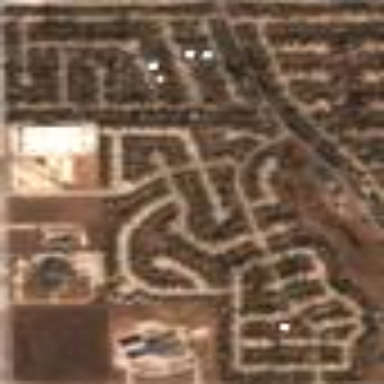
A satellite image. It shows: Residential area consisting of single-family homes.